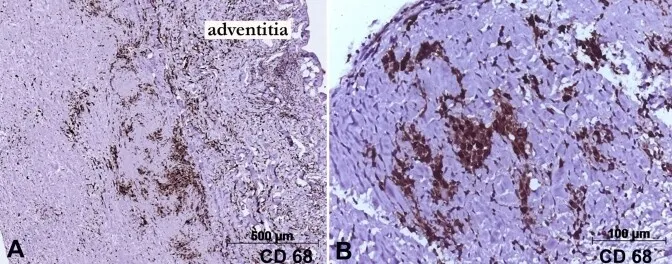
Photomicrographs of the aortic and valvar tissue submitted to immunohistochemical reactions for macrophages (CD68 antigen). In A - the positive cells are concentrated in the external half of the aortic wall, near the adventitia; Panel B - depicts positive macrophages in one aortic leaflet. Objective magnifications are respectively A - 5x; and B - 20x. Mouse monoclonal antibody CD68 (clone KP1), counter-staining with Harry's Hematoxylin.
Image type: pathology (immunostaining)